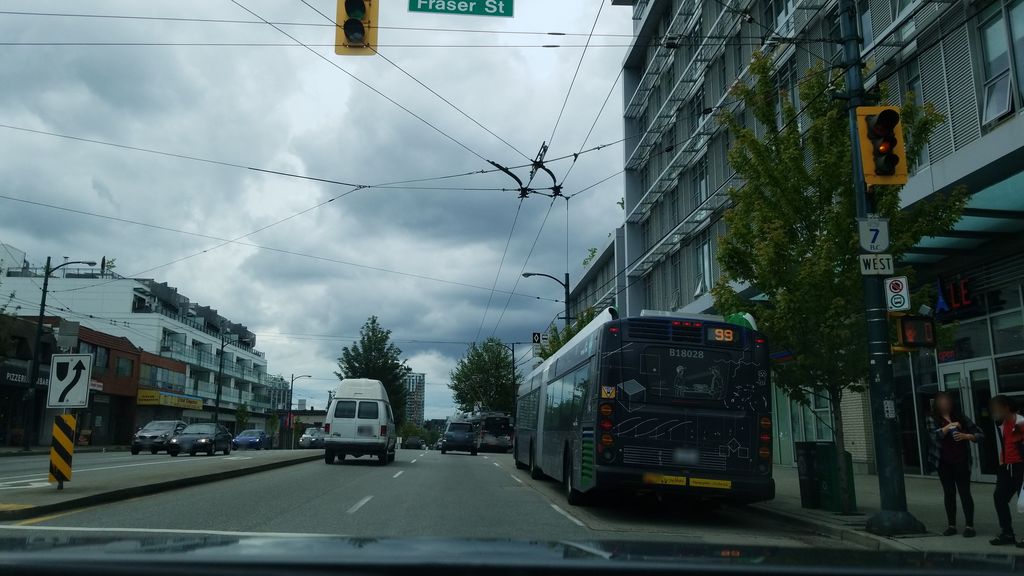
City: vancouver